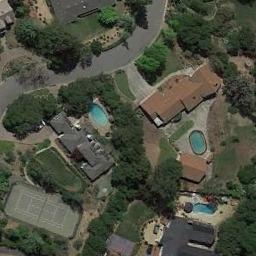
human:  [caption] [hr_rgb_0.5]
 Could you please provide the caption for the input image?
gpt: There are two tennis courts that don't go in the same direction .

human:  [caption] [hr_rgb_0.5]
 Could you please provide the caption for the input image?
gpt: There are many buildings of different shapes beside the tennis courts .

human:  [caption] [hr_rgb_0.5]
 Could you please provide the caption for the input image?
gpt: The tennis court is on the grass next to some buildings and trees .

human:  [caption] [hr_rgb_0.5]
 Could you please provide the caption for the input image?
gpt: Tennis court and swimming pool in the middle of a residential area surrounded by trees .

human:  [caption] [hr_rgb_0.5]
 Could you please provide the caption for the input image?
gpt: There are some green trees around the tennis court .